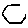
Label: hexagon